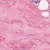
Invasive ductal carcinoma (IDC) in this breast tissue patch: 0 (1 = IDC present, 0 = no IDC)